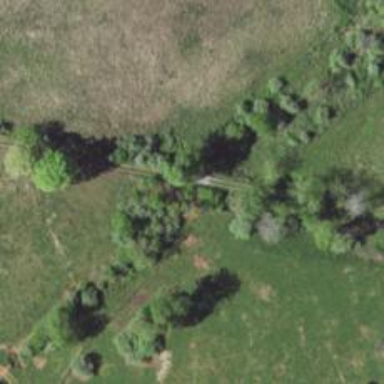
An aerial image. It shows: Culvert tunnel.